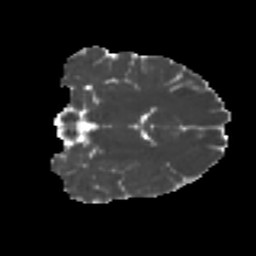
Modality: MD
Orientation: coronal
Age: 22
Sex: male
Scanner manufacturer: ge
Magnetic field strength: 3 T
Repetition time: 7.8 s
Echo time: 0.0608 s